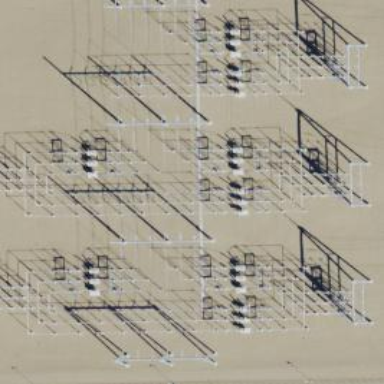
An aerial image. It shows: Switch used for power control.